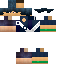
A male human skin with medium skin, wearing brown long hair dressed in a blue tshirt and black pants, featuring a closed mouth.